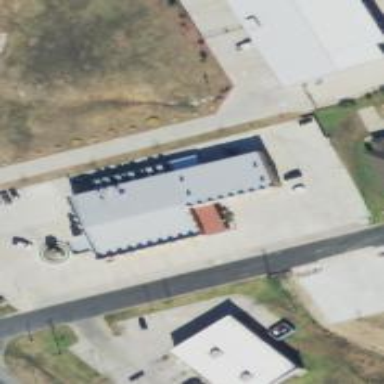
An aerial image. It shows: Restaurant building.